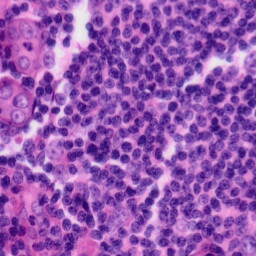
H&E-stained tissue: Tonsil